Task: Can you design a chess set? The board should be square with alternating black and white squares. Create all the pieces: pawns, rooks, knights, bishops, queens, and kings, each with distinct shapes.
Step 824:
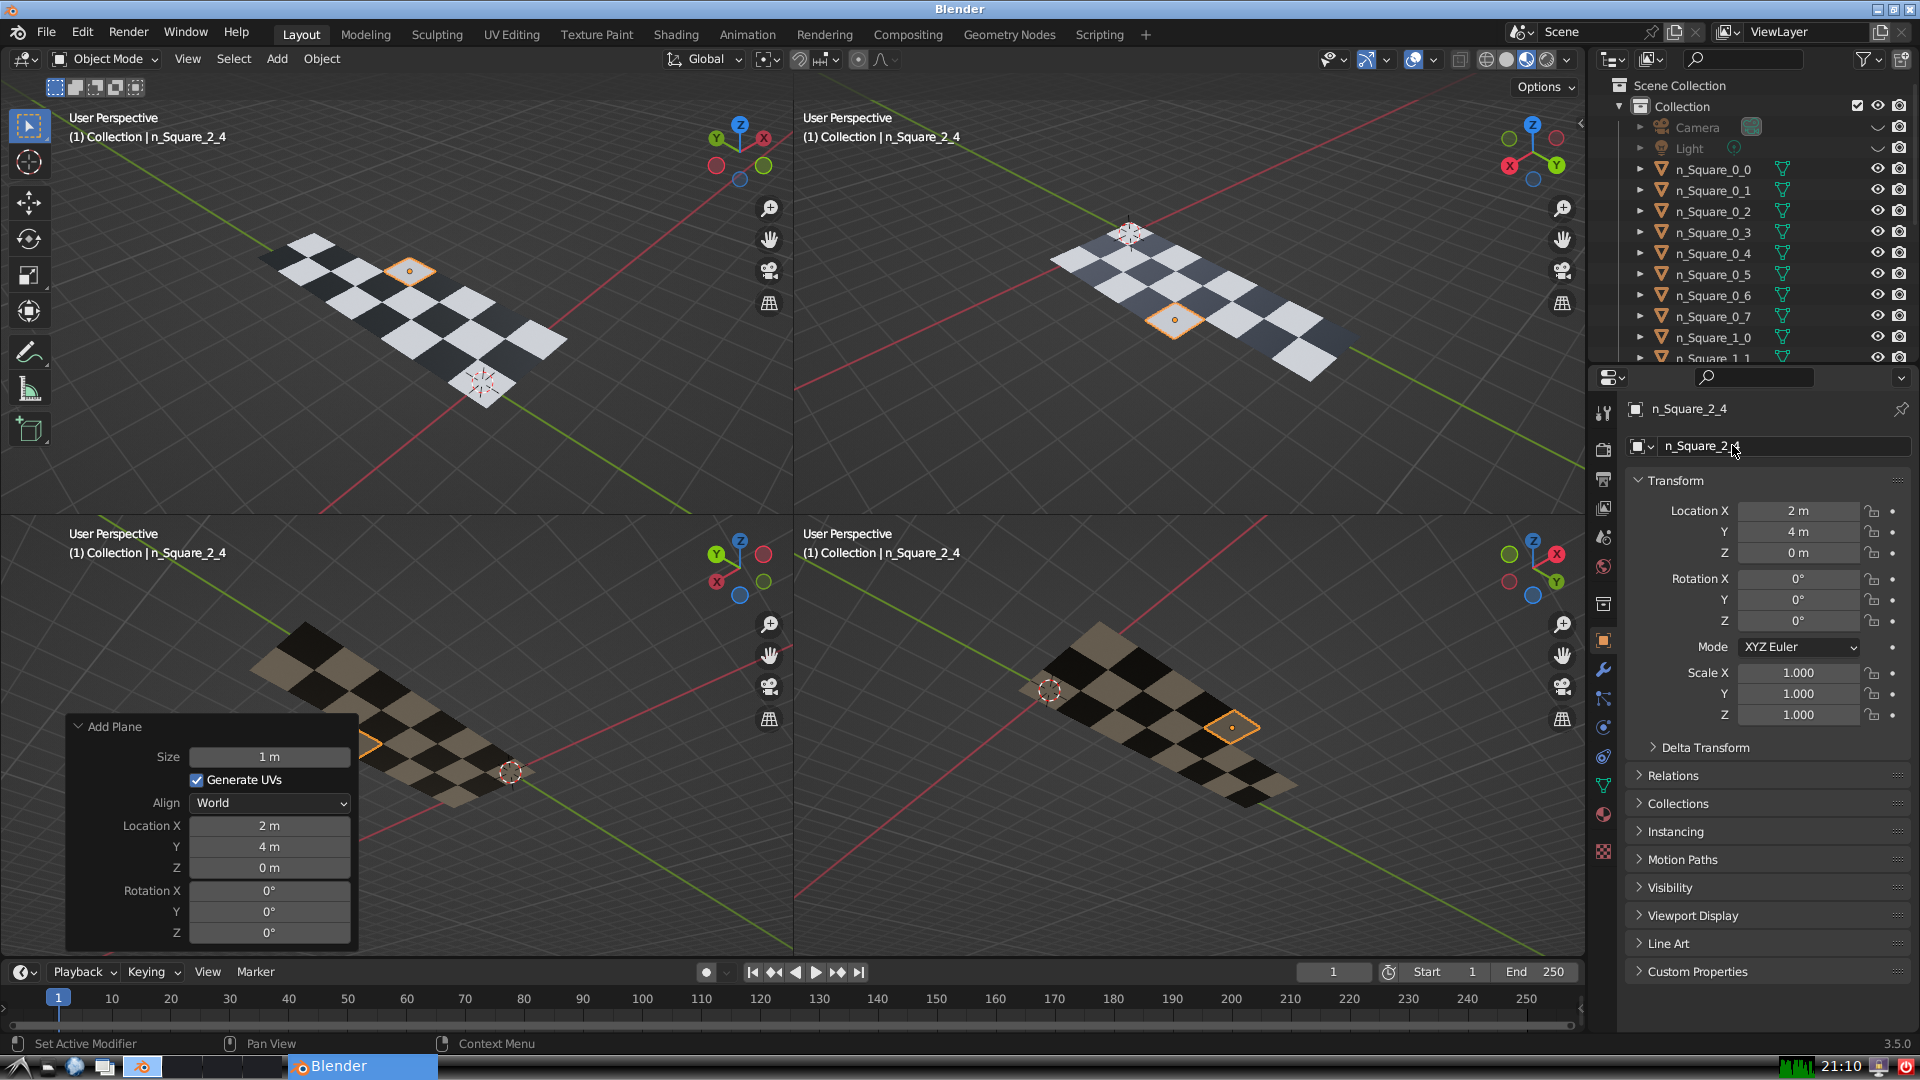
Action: {"mouse_move": [1603, 815]}